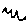
Label: zigzag